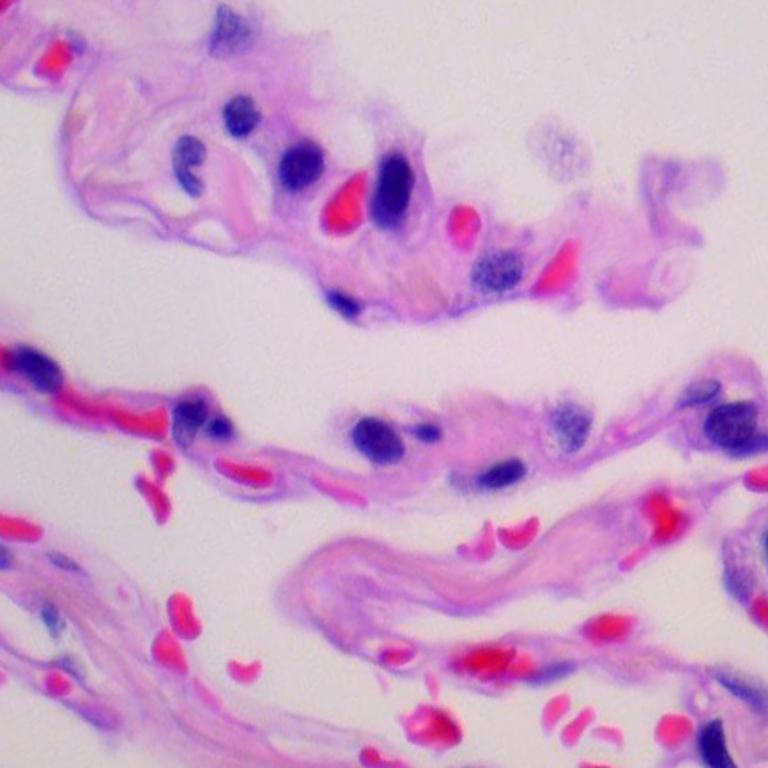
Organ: lung
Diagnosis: benign